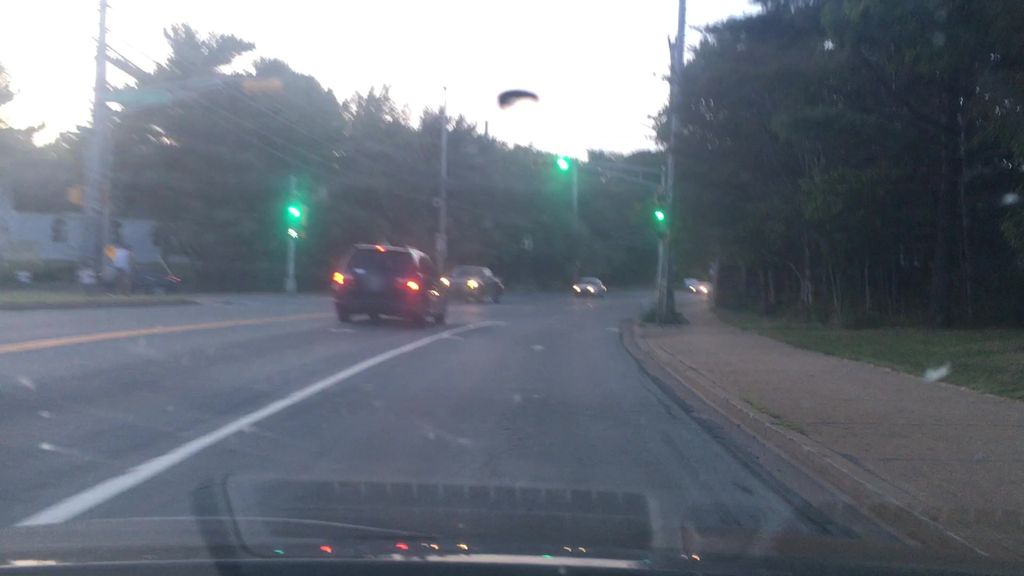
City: halifax